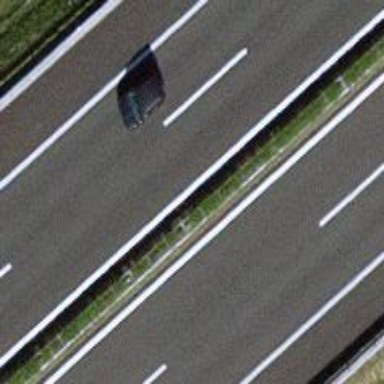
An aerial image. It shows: Motorway.